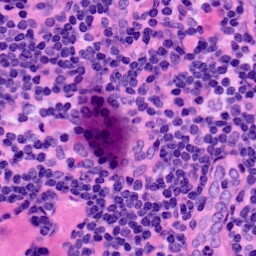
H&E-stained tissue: LymphNode